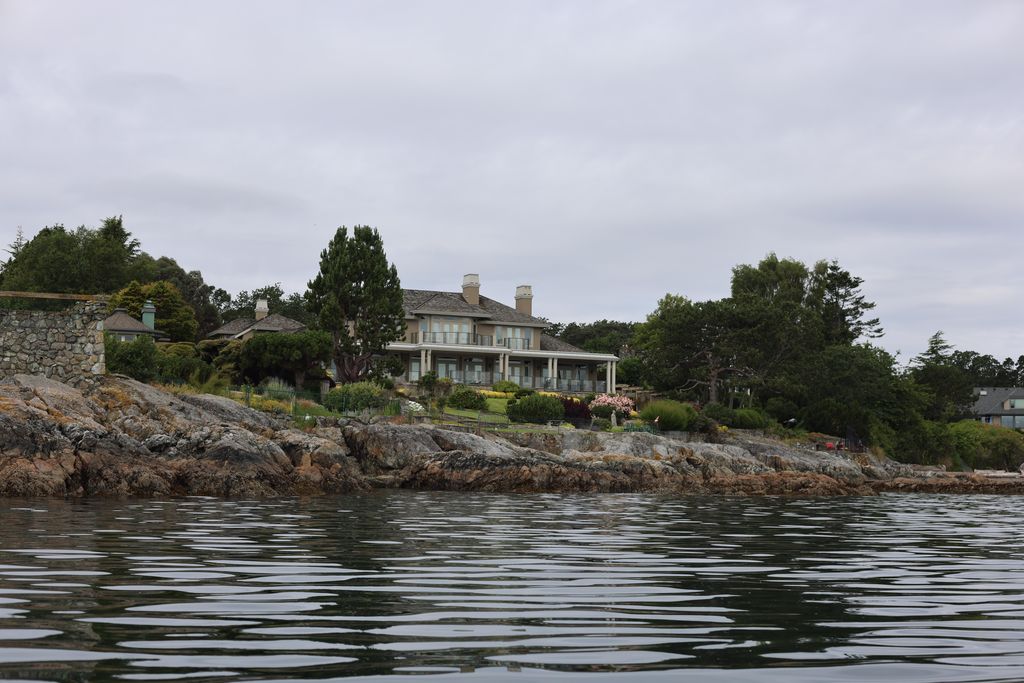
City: victoria